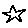
Label: star